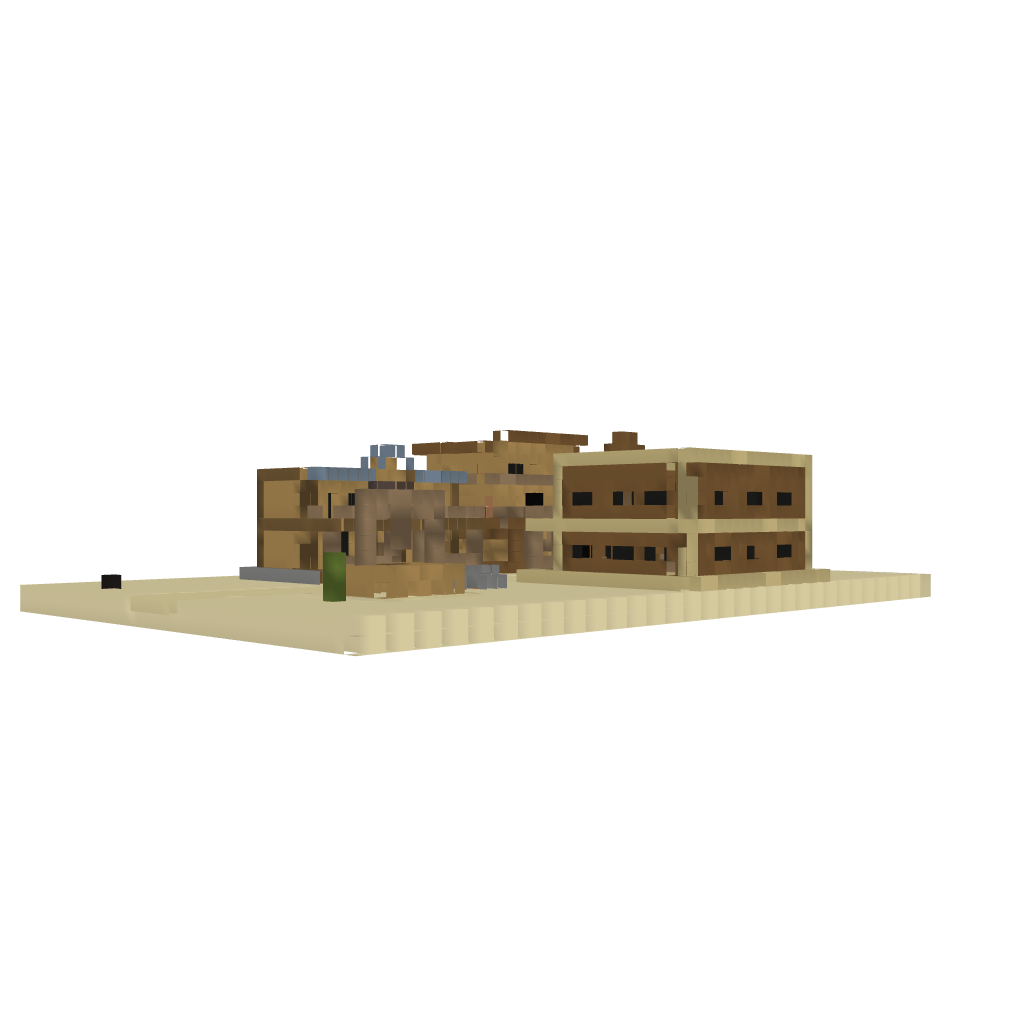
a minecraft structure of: Far west Town